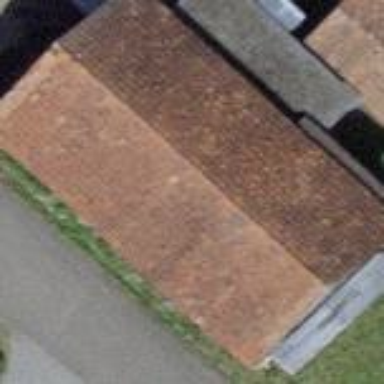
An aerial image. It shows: Shed building.